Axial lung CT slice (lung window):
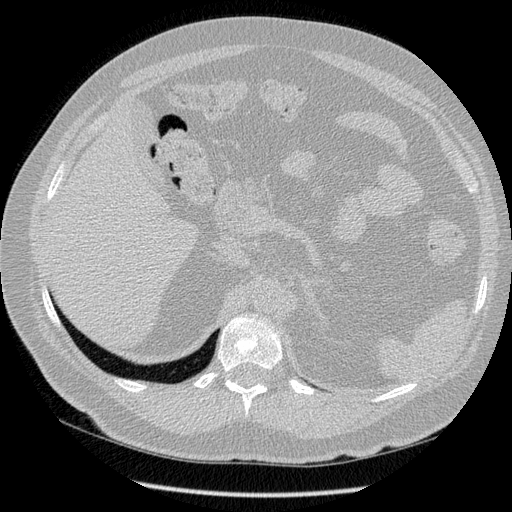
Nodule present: no